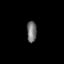
Tissue: lung
Cell type: Endothelial cells
Senescence score: 0.5934
Nuclear area (px): 207
Mean DAPI intensity: 113.217